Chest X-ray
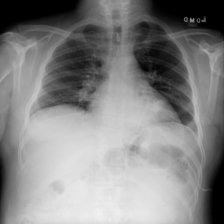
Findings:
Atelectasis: positive
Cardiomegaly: negative
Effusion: negative
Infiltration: negative
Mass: negative
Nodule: negative
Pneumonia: negative
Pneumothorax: positive
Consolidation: negative
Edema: negative
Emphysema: negative
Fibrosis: negative
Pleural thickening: negative
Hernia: negative